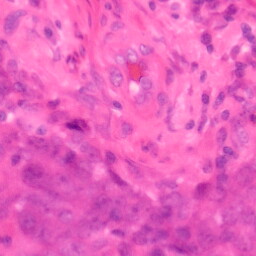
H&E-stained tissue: Colon